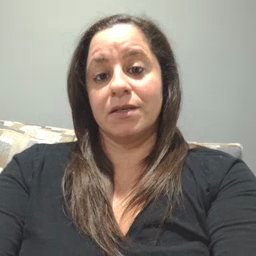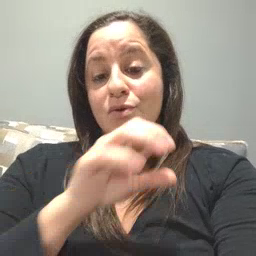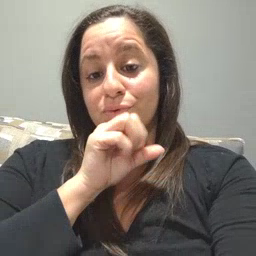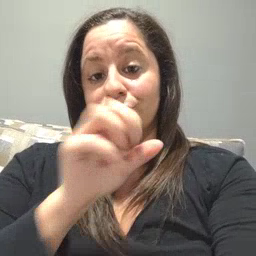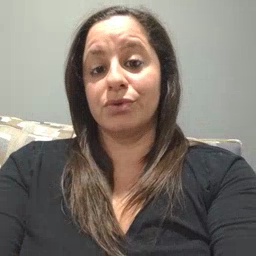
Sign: orange